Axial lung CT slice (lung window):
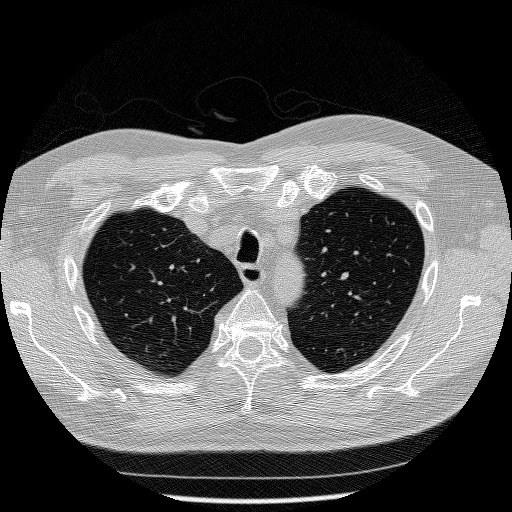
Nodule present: no